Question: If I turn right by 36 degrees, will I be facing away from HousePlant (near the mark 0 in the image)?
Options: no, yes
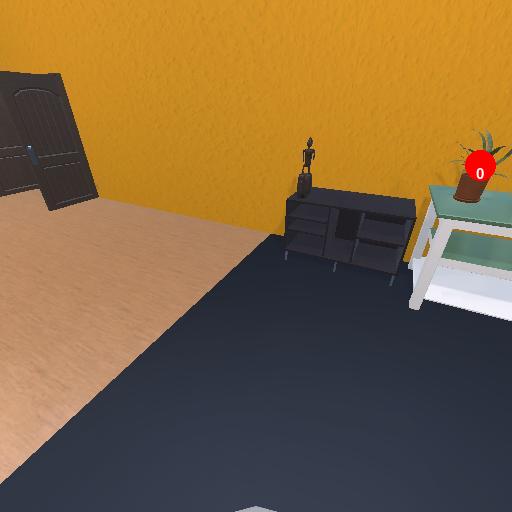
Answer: no